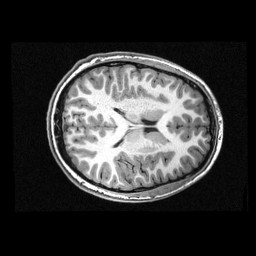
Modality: T1w
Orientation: axial
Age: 13
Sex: male
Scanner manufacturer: siemens
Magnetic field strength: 3 T
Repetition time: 2.3 s
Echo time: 0.00336 s